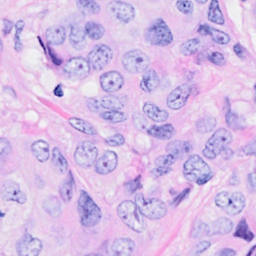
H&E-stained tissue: Breast